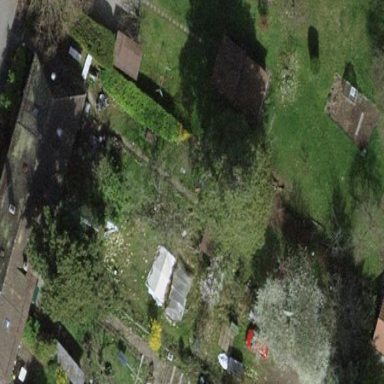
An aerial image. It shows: Garden enclosed by fence.